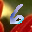
Label: 6